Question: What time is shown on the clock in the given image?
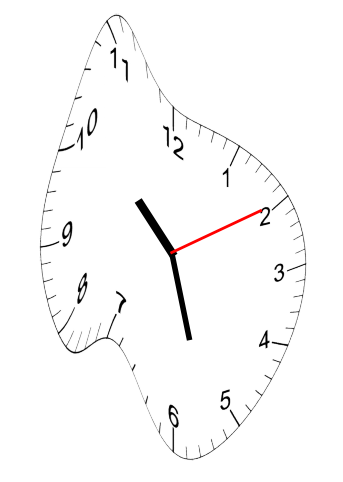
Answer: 10:27:10